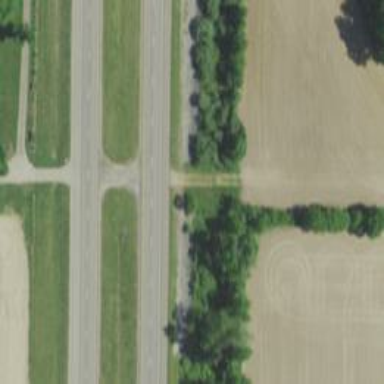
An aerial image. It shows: Trunk highway with expressway features.